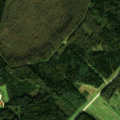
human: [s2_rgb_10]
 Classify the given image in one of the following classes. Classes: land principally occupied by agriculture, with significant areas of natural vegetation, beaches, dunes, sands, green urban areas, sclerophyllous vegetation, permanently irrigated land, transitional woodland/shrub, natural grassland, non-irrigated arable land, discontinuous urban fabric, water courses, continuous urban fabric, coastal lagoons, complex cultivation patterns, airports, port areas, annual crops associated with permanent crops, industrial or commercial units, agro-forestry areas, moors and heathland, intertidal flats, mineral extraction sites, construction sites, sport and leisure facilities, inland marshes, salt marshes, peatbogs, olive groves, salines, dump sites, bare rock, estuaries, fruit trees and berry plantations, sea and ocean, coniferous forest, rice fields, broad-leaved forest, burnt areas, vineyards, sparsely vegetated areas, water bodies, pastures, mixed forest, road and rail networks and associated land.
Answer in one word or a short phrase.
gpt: complex cultivation patterns, coniferous forest, mixed forest, transitional woodland/shrub, peatbogs